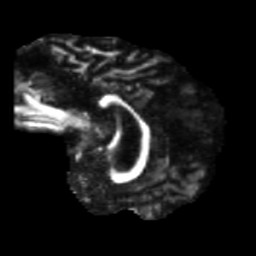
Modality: FA
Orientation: sagittal
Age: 73
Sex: female
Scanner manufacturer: siemens
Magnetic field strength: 3 T
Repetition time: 5.25 s
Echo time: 0.08 s